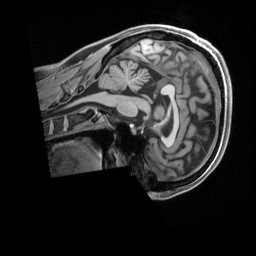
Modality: T1w
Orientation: sagittal
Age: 38
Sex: female
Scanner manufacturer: siemens
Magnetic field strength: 3 T
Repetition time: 2.5 s
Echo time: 0.00296 s